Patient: sex F, age 56
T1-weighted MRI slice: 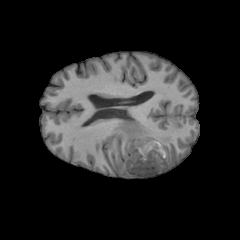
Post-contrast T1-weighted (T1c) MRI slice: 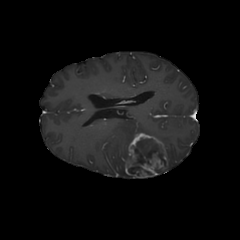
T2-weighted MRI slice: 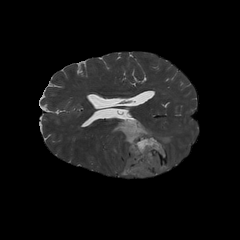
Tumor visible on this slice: yes
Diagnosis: Glioblastoma, IDH-wildtype
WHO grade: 4